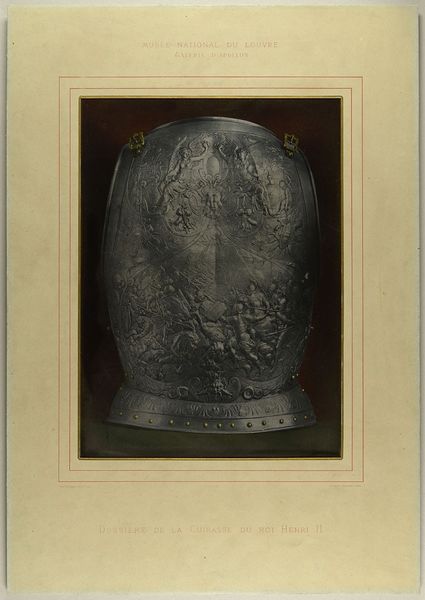
Künstler: Léon Vidal
Standort: Hamburg
Institution: Museum für Kunst und Gewerbe Hamburg
Schlagwörter: papier, foto, fotografie, photographie, panzer, photo, kunstgewerbe, brustpanzer, kunsthandwerk, verfahren, lichtbild, sachfotografie, industriedesign, bildwerke, angewandte und bildende kunst, hessische systematik, rüstung, objektstudien, sachphotographie, reproduktionsfotografie, kunstreproduktion, reproduktionsphotographie, fotochromdruck, orell, füßli, photochromdruck, photochrom